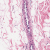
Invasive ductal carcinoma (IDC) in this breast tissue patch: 0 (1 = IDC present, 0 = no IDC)